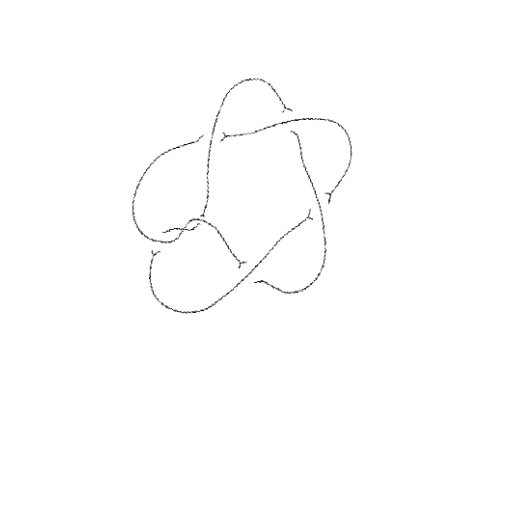
Crossing number: 7